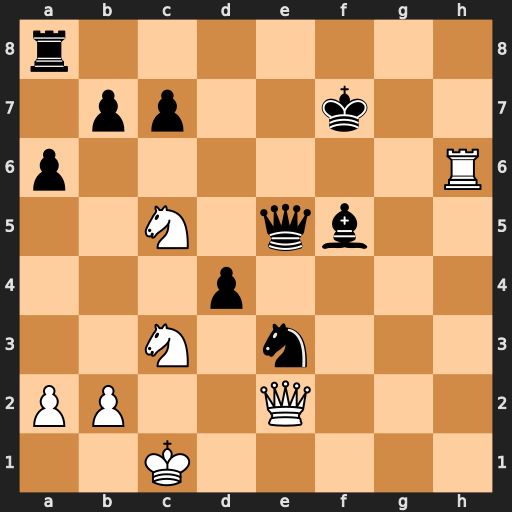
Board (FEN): r7/1pp2k2/p6R/2N1qb2/3p4/2N1n3/PP2Q3/2K5
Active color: w
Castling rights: -
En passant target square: -
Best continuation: Qh5+ Kg8 Rg6+ Bxg6 Qxe5